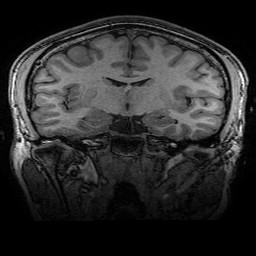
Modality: T1w
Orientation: sagittal
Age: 21
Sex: male
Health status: healthy
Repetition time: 2.53 s
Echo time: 0.0034 s